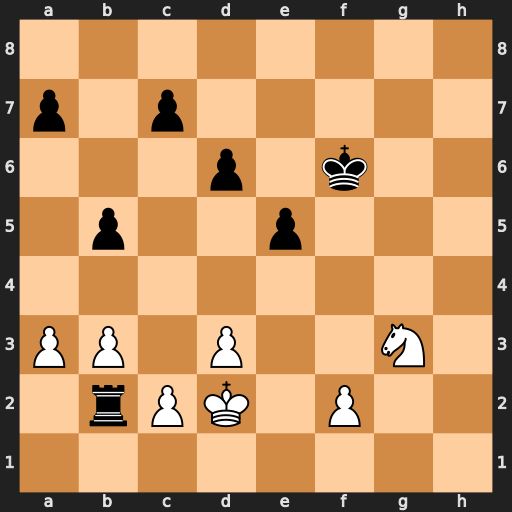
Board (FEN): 8/p1p5/3p1k2/1p2p3/8/PP1P2N1/1rPK1P2/8
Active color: w
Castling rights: -
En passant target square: -
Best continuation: Ne4+ Ke6 Nc3 Kf5 Kc1